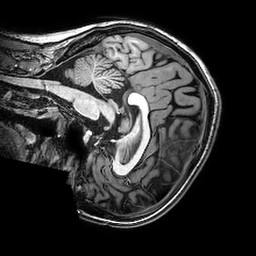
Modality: T1w
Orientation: sagittal
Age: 21
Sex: female
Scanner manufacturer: philips
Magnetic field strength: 3 T
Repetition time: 0.008381 s
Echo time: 0.00387 s